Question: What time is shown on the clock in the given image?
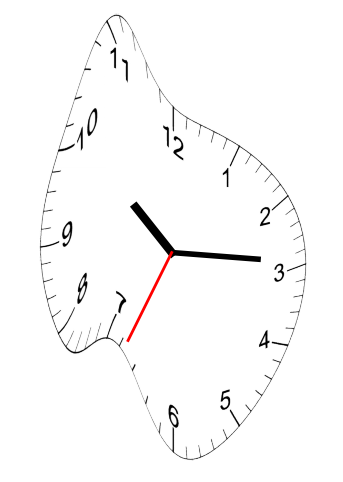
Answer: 10:14:34